Question: I'm setting up a chart where the legend is located below the line graph. For some reason, the legend seems to overlap with the x-axis above it. My settings for the legend are as follows:
'''
legend: {
layout: 'horizontal',
align: 'center',
itemWidth: LegendWidth,
verticalAlign: 'bottom',
floating: true,
margin: 25,
borderWidth: 3,
useHTML:true,
}
'''
Where 'LegendWidth' is dynamically set. I've already added a value for margin but it still overlaps.

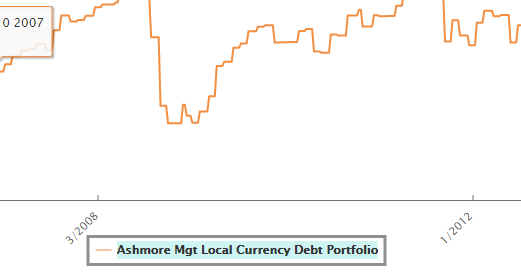
Answer: You should set the legend.y to some positive number to move it further down.
'''
legend: {
layout: 'horizontal',
align: 'center',
itemWidth: LegendWidth,
verticalAlign: 'bottom',
floating: true,
margin: 25,
borderWidth: 3,
useHTML:true,
y : 25 /* pushes the legend 25 points down */
}
'''
<URL>